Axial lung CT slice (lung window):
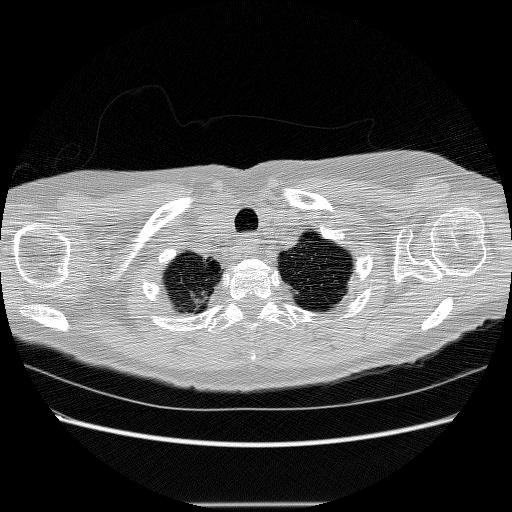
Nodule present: no